Question: I have many projects with many UserForms, and when opening these on a dual monitor system, the default StartUpPosition is 1 = CenterOwner and it comes up off to the right of the primary display (the center of the windows desktop). I am trying to write a small piece of code that changes one property for every User Form in the project. In this case, specifically, .StartUpPosition = 2 (CenterScreen)
Using Microsoft Office Professional Plus 2010
I already know how to change the StartUpPosition using the Properties editor in VBA, under Positions.StartUpPosition. The issue is that there are so many UserForms over so many projects, I want to change them all on each project at once. Ultimately, I want to use the same code to alter any property by using overload arguments of the method (FormName, Property, Value) . For now, I'm OK with having just one to handle StartUpPosition.
When I run this code, upon opening the UserForm, it works as expected, overriding the default of StartUpPosition = 1 (CenterOwner) and it displays the form in the center of the screen.
'''
Sub UserForm_Initialize()
With UserFormName
.StartUpPosition = 2 'CenterScreen'
End With
End Sub
'''
However, when I run it embedded in this loop that cycles through the controls of the project from a module, in an attempt to change the defaults of all the forms at once, I get the following error.
Run-time error '438':
Object doesn't support this property or method.
'''
Sub UserFormStartUp_Center()
Dim VBComp As Object
'For each control in project'
For Each VBComp In Application.VBE.ActiveVBProject.VBComponents
'Check to see if control is a UserForm'
If VBComp.Type = 3 Then '3 = vbext_ct_MSForm'
'Change Property - StartUpPosition - SAME AS ABOVE'
With VBComp
.StartUpPosition = 2 'CenterScreen'
End With
End If
'Loop through controls'
Next
End Sub
'''
How can I set the property for the form to be stored as the default, not just in an instance at Run-time, besides going into each UserForm and change it manually by scrolling down to the property and clicking on it, and then closing the form and moving on to the next to repeat. (Yes, I'd be done by now, but I have a lot of projects that will require changes to the UserForms as I learn new techniques, I need to patch other projects for clients)
I have the feeling it's something about run-time that I don't understand. I have to believe that you can set this property programmatically since it stores it with other properties.
<URL>
According to MSDN, only objects at runtime can be StartUp objects.
<URL>
Thank you in advance for any help on this. This will save me many hours of clicking.
Adding the following, after reading answers:
When I run the code with each of the suggestions you mentioned in the answer, I'm still getting an error. Run-Time error: '-<PHONE> (80004005)' Method 'Properties' of object '_VBComponent' failed.
So I decided to try a few things out, like printing a MsgBox of the Property Item.. value, name, etc.
'''
For Each VBComp In ActiveWorkbook.VBProject.VBComponents
'~~> Check to see if control is a UserForm'
If VBComp.Type = 3 Then
With VBComp
MsgBox (VBComp.Properties.Item(50).Value)
End With
End If
Next
'''
When I do this, it's interesting. The Message Box appears, with the correct information that matches the Locals window for that item.. THEN, AFTER the msgbox, it give an object error. If it's an error, then why does the message box print out correctly? It's as if the UserForm is an Object, but the Property.Item is Not. Yet, it has parameters that can be defined such as Name, Value, etc.
Screenshot included of the Locals info on that property Item where Object Type = Nothing

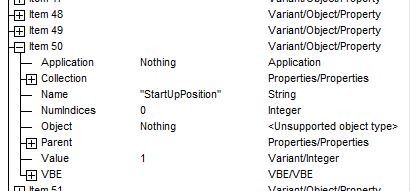
Answer: Every has a property which can be accessed by it's '.Properties.Item'
For example
'''
Sub GetPropertiesDetails()
Dim VBComp As Object
Dim i As Long, j As Long
i = 1
For Each VBComp In ActiveWorkbook.VBProject.VBComponents
'~~> Check to see if control is a UserForm'
If VBComp.Type = 3 Then
With VBComp
For j = 1 To .Properties.Count
Debug.Print i & ". "; .Properties.Item(j).Name
i = i + 1
Next j
End With
Exit For '<~~ Just want to check for one userform
End If
Next
End Sub
'''
When you run the above code you will get this in the Immediate Window
'''
1. ActiveControl
2. BackColor
3. BorderColor
4. BorderStyle
5. CanPaste
6. CanRedo
7. CanUndo
8. Controls
9. Cycle
10. _Font_Reserved
11. Font
12. ForeColor
13. InsideHeight
14. InsideWidth
15. KeepScrollBarsVisible
16. MouseIcon
17. MousePointer
18. PictureAlignment
19. Picture
20. PictureSizeMode
21. PictureTiling
22. ScrollBars
23. ScrollHeight
24. ScrollLeft
25. ScrollTop
26. ScrollWidth
27. Selected
28. SpecialEffect
29. VerticalScrollBarSide
30. Zoom
31. DesignMode
32. ShowToolbox
33. ShowGridDots
34. SnapToGrid
35. GridX
36. GridY
37. DrawBuffer
38. Name
39. Caption
40. Left
41. Top
42. Width
43. Height
44. Enabled
45. Tag
46. HelpContextID
47. WhatsThisButton
48. WhatsThisHelp
49. RightToLeft
50. StartUpPosition
51. ShowModal
'''
So from this we see that the property that we are after is at '50'. Now all we need to do is use that instead of '.StartUpPosition = 2' like you did.
'''
Sub SetUserformStartUp()
Dim VBComp As Object
For Each VBComp In ActiveWorkbook.VBProject.VBComponents
'~~> Check to see if control is a UserForm'
If VBComp.Type = 3 Then VBComp.Properties.Item(50).Value = 2
Next
End Sub
'''
You can also use:
'''
VBComp.Properties.Item("StartUpPosition") = 2
'''